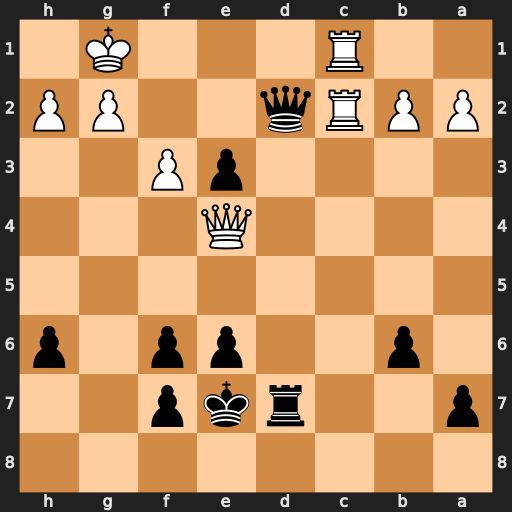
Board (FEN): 8/p2rkp2/1p2pp1p/8/4Q3/4pP2/PPRq2PP/2R3K1
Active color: b
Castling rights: -
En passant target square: -
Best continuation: Qd1+ Rxd1 Rxd1#